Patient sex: M
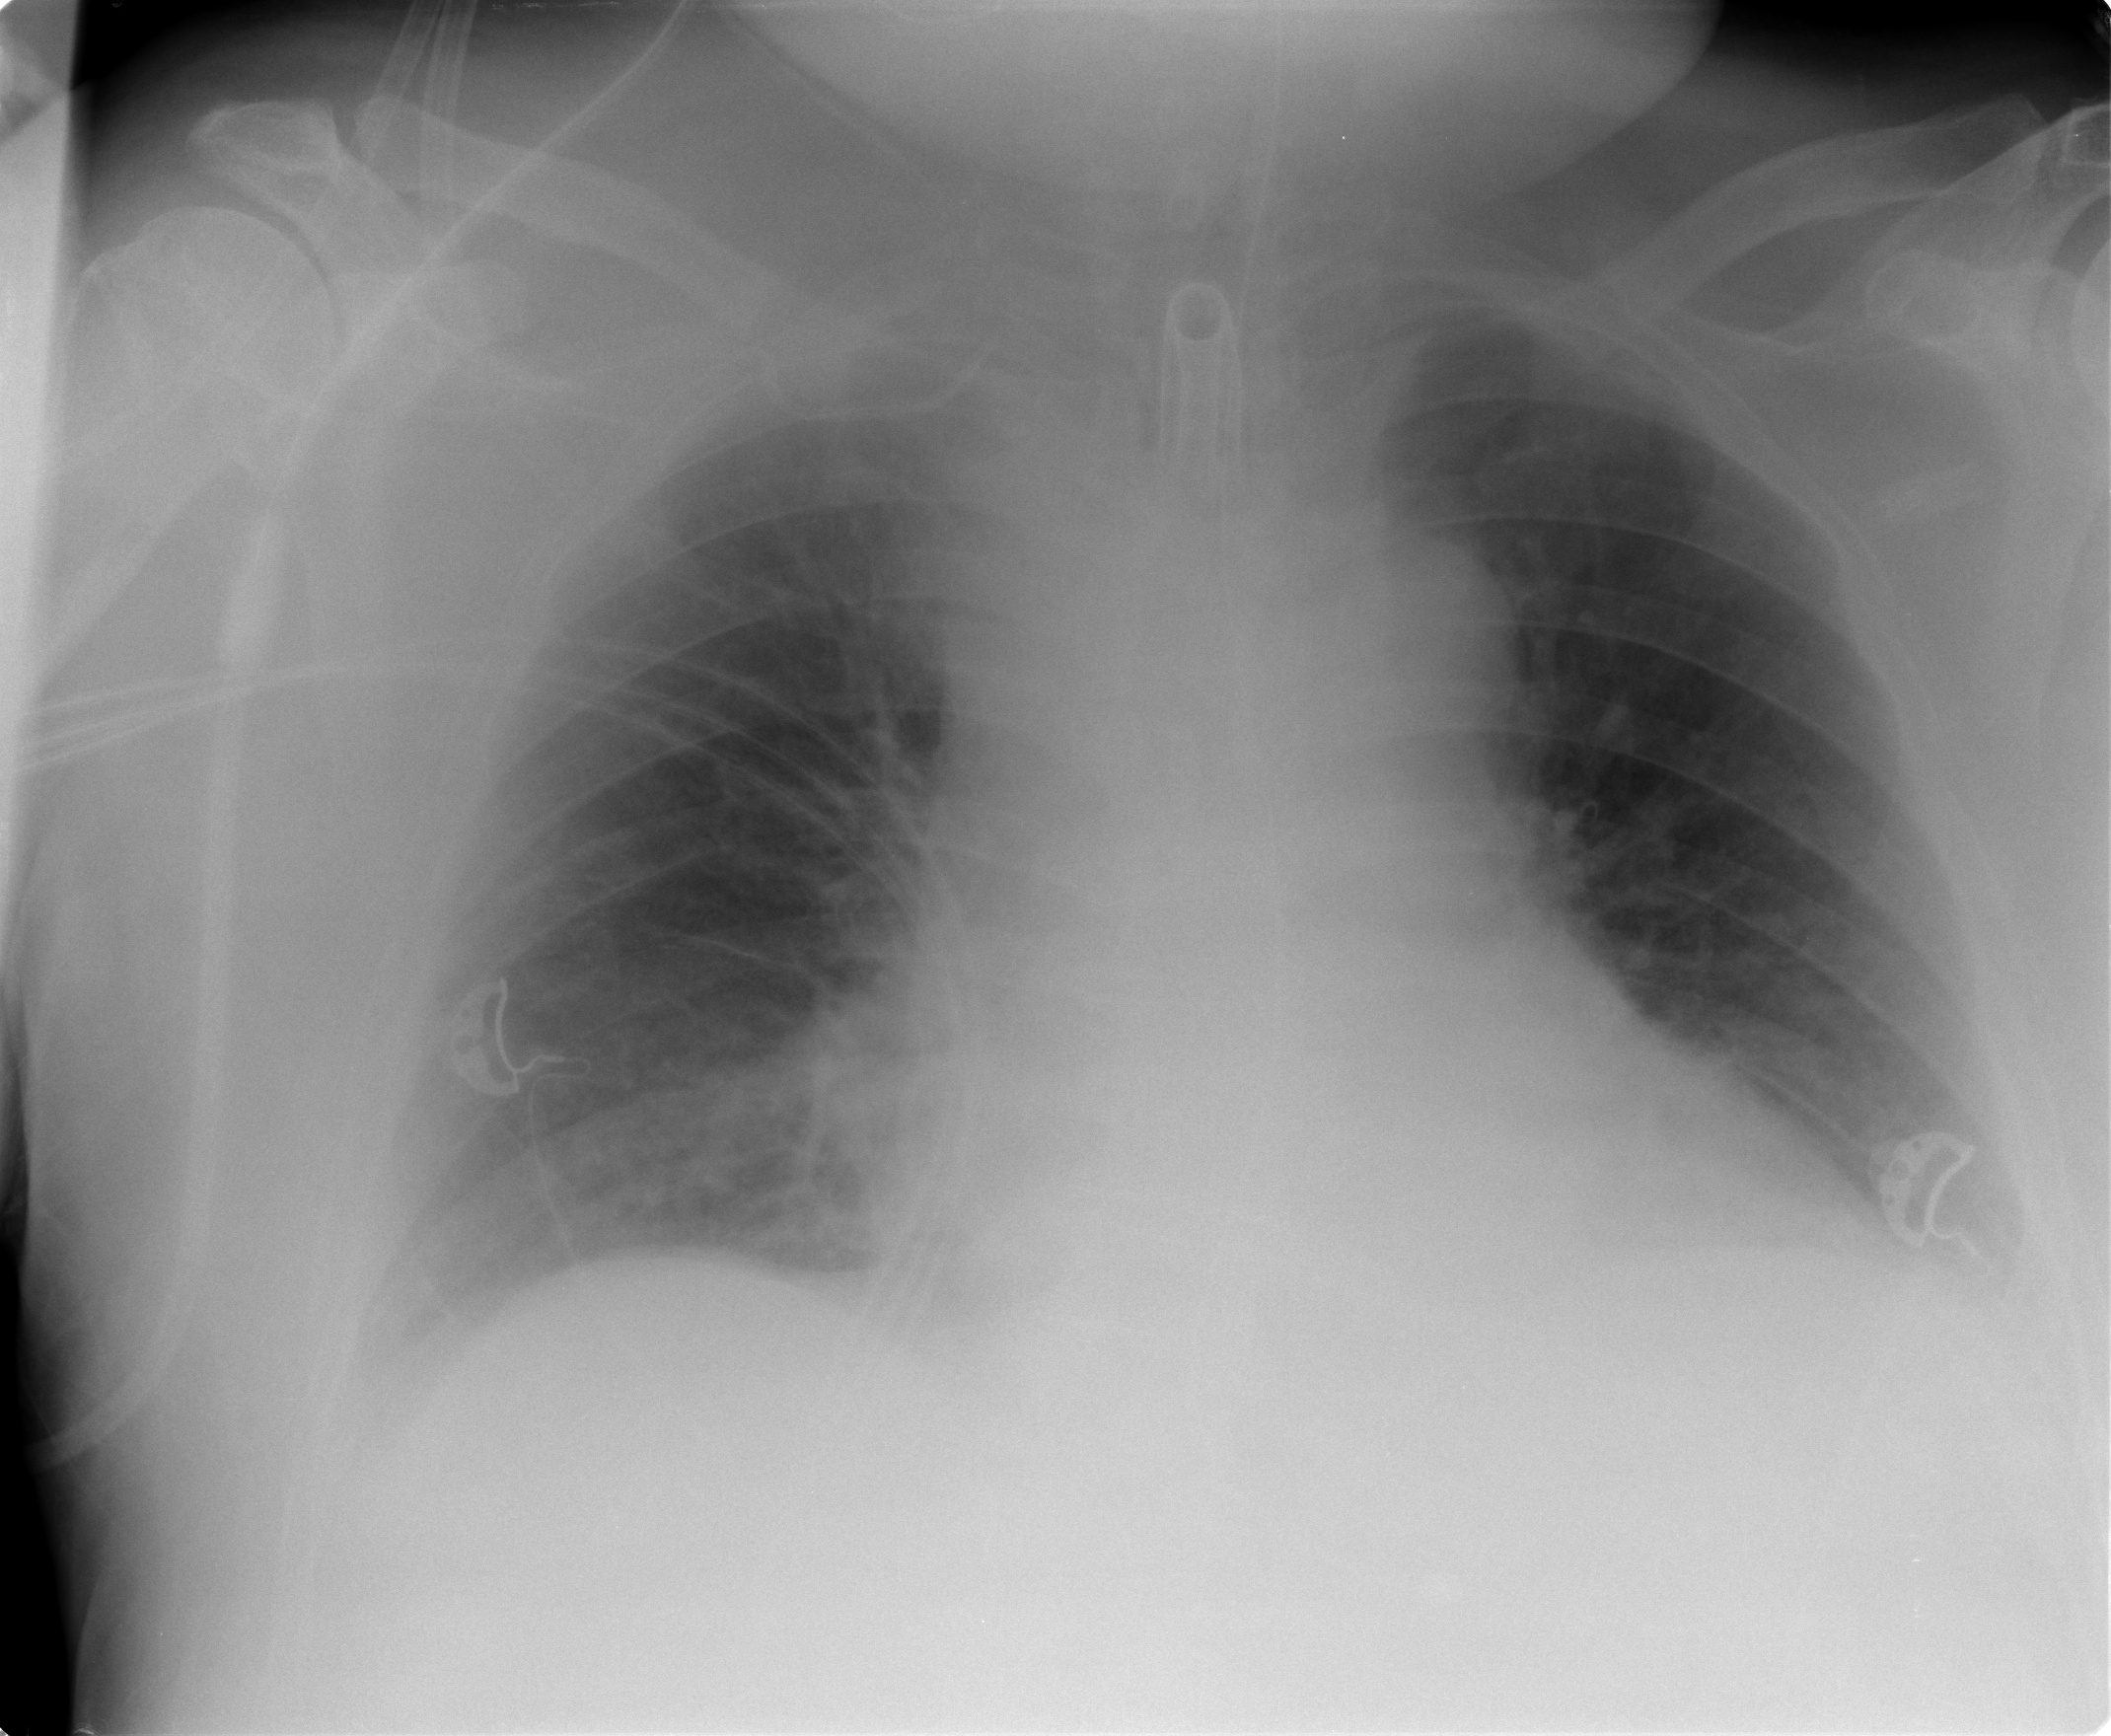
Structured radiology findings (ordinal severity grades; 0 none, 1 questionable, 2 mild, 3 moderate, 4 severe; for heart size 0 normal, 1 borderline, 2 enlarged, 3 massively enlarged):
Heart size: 2
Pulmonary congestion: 2
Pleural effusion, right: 1
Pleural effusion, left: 1
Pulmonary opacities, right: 0
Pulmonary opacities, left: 0
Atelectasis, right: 2
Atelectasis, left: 2